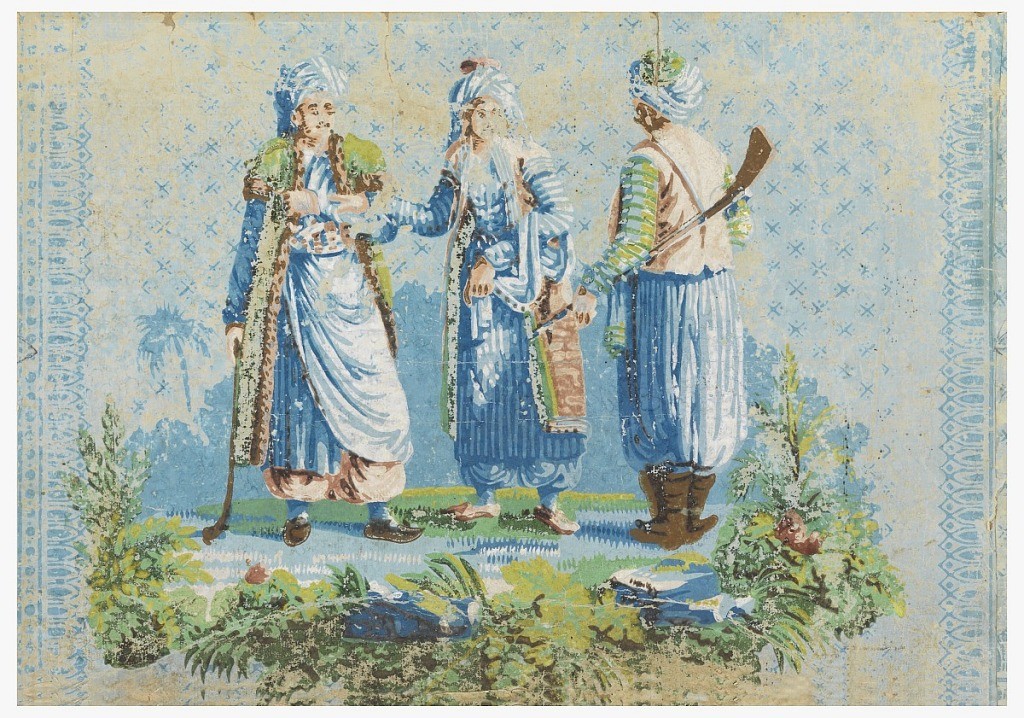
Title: Sidewall - fragment
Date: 1825–35
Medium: Block-printed
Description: Horizontal rectangle, probably part of a bandbox. Field diapered, and bordered right and left, in darker blue. In center, three figures in Turkish costumes, with ground line of foliage and darker blue background.